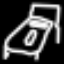
Label: bed